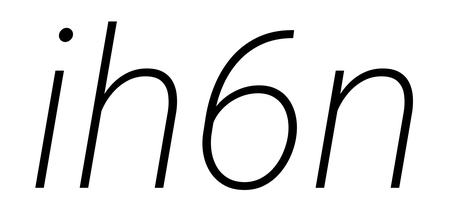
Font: Roboto-Italic_ExtraLight_Italic